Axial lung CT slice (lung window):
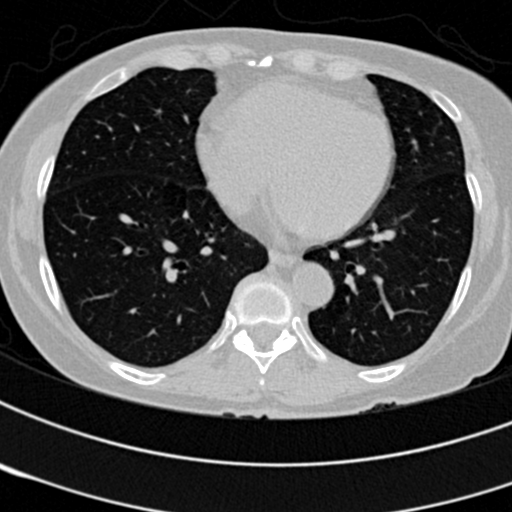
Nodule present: no